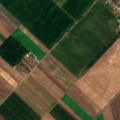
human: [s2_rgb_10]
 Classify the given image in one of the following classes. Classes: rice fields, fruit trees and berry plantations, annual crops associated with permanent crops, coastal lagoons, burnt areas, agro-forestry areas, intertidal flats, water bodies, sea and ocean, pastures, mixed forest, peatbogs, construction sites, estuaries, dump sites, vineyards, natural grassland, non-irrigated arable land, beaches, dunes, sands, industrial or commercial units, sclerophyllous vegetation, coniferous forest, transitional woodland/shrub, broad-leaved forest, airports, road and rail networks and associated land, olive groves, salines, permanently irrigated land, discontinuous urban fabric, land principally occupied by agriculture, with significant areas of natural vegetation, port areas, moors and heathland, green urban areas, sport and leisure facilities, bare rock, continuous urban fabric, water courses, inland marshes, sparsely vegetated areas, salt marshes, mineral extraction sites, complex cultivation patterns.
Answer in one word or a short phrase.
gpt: discontinuous urban fabric, non-irrigated arable land